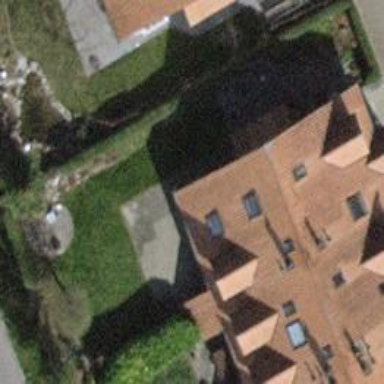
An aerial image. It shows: Residential garden.